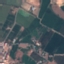
Land use / land cover: PermanentCrop